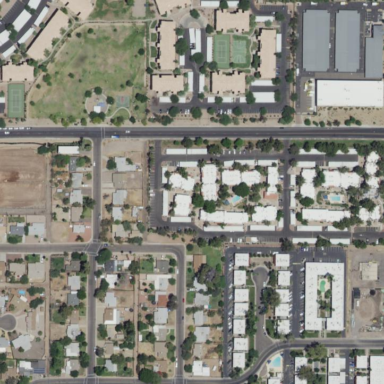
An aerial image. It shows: Residential area with apartments.